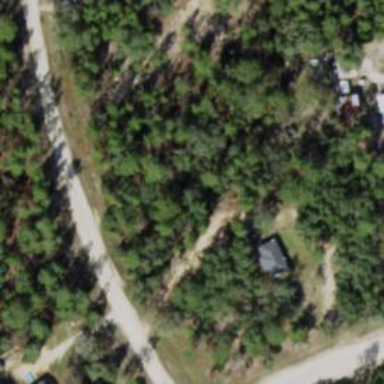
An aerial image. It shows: Driveway leading to service road.